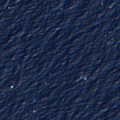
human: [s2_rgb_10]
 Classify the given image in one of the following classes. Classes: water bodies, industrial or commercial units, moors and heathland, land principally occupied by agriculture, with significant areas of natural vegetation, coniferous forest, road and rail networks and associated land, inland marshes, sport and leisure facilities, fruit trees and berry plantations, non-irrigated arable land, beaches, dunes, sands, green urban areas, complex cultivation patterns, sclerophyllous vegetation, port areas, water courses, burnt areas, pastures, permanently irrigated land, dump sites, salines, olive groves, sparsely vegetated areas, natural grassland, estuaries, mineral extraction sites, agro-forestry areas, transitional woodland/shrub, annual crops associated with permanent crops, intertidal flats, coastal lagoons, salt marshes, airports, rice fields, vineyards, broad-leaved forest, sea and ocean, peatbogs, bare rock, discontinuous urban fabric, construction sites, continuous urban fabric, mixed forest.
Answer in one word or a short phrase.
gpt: sea and ocean